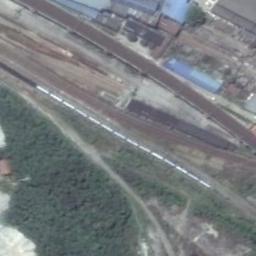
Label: railway